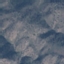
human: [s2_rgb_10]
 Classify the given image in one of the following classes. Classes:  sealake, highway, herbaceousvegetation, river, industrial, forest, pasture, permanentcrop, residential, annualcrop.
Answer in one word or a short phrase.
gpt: HerbaceousVegetation